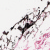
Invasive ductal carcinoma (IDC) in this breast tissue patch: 0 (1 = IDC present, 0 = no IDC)